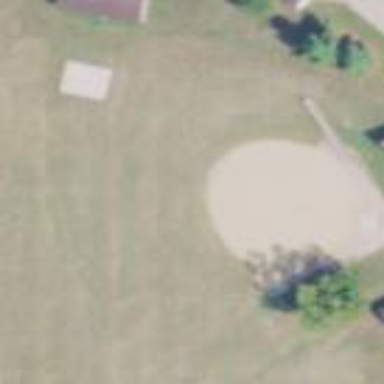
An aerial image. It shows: Baseball pitch for leisure land activities.